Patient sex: M
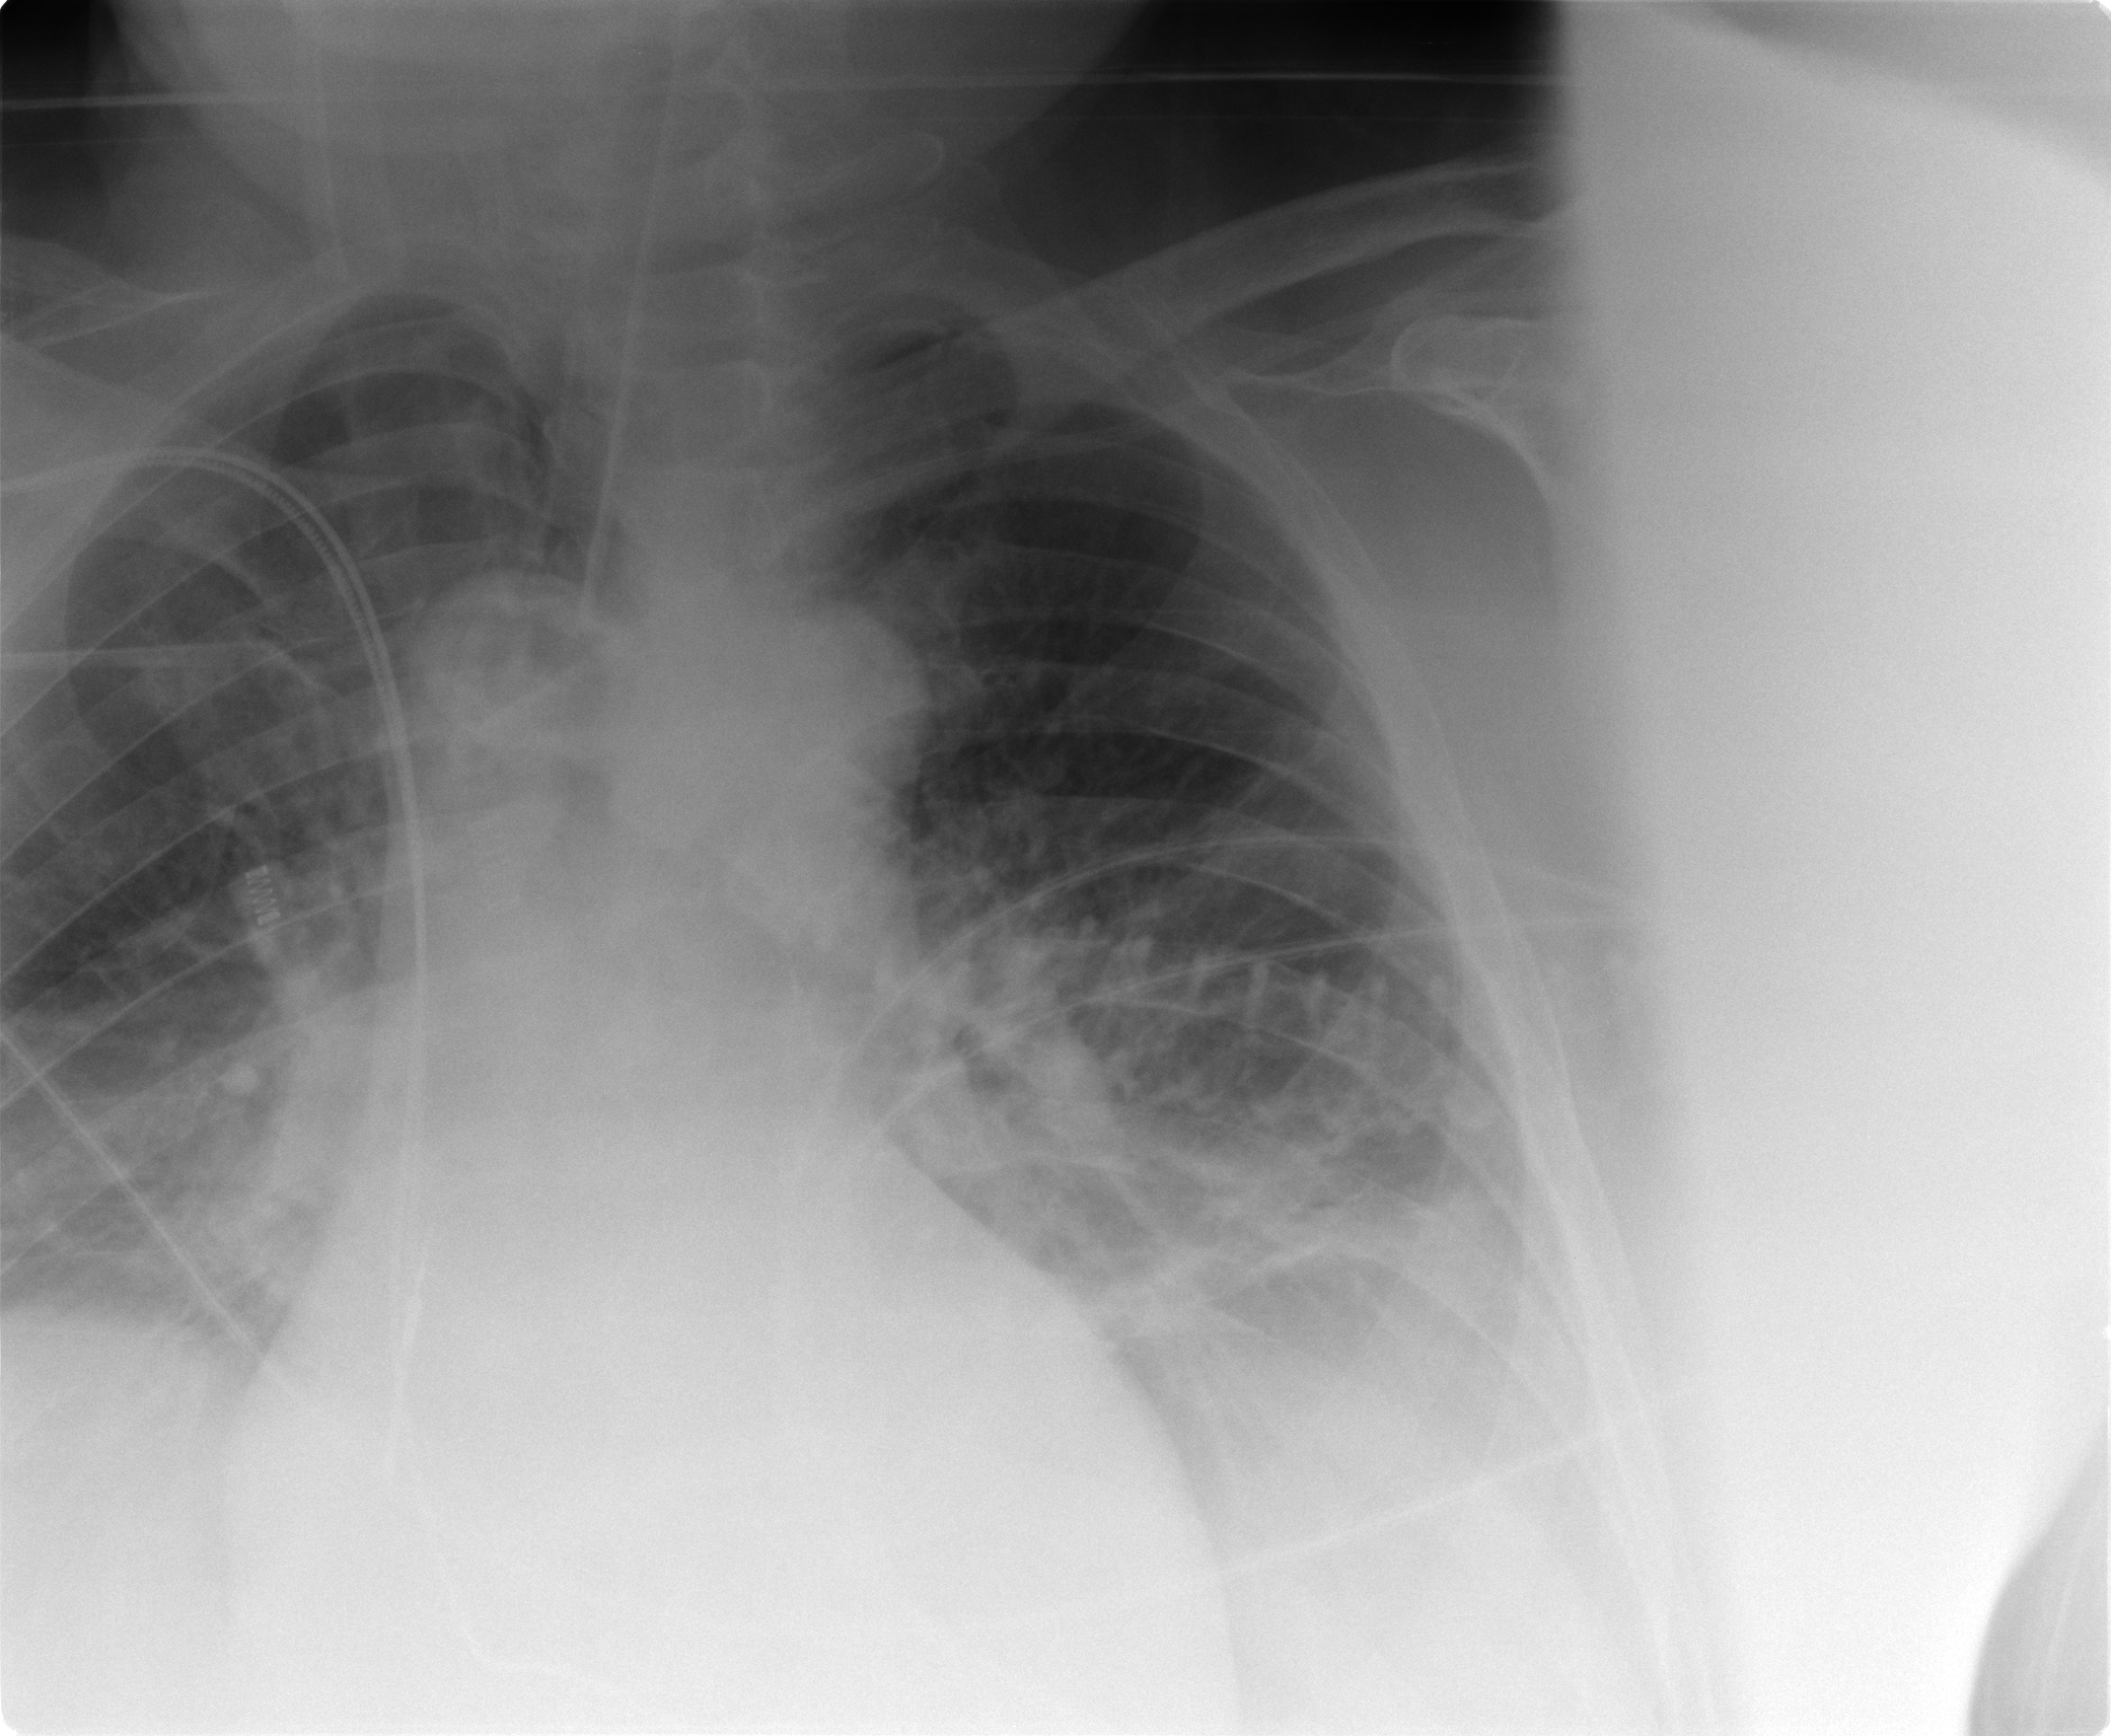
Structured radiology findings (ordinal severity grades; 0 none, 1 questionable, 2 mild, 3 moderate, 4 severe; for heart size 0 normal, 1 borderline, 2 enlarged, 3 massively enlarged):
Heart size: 2
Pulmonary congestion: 2
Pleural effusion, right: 0
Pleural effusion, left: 2
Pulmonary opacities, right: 2
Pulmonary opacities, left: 2
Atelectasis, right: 2
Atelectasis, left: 2